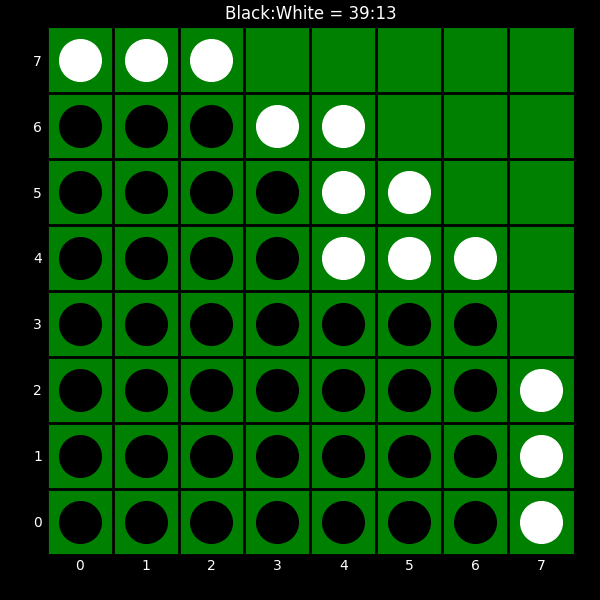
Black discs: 39
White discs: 13